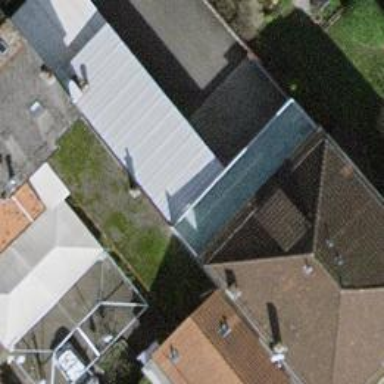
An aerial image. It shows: View of roof of building.